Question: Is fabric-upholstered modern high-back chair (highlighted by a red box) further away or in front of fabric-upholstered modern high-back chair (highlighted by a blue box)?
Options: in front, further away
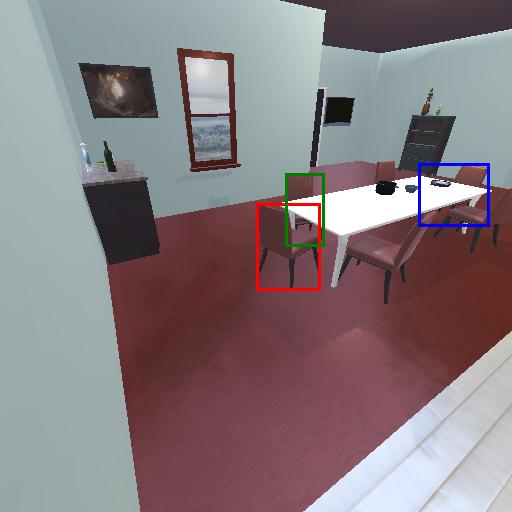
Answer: in front